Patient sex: M
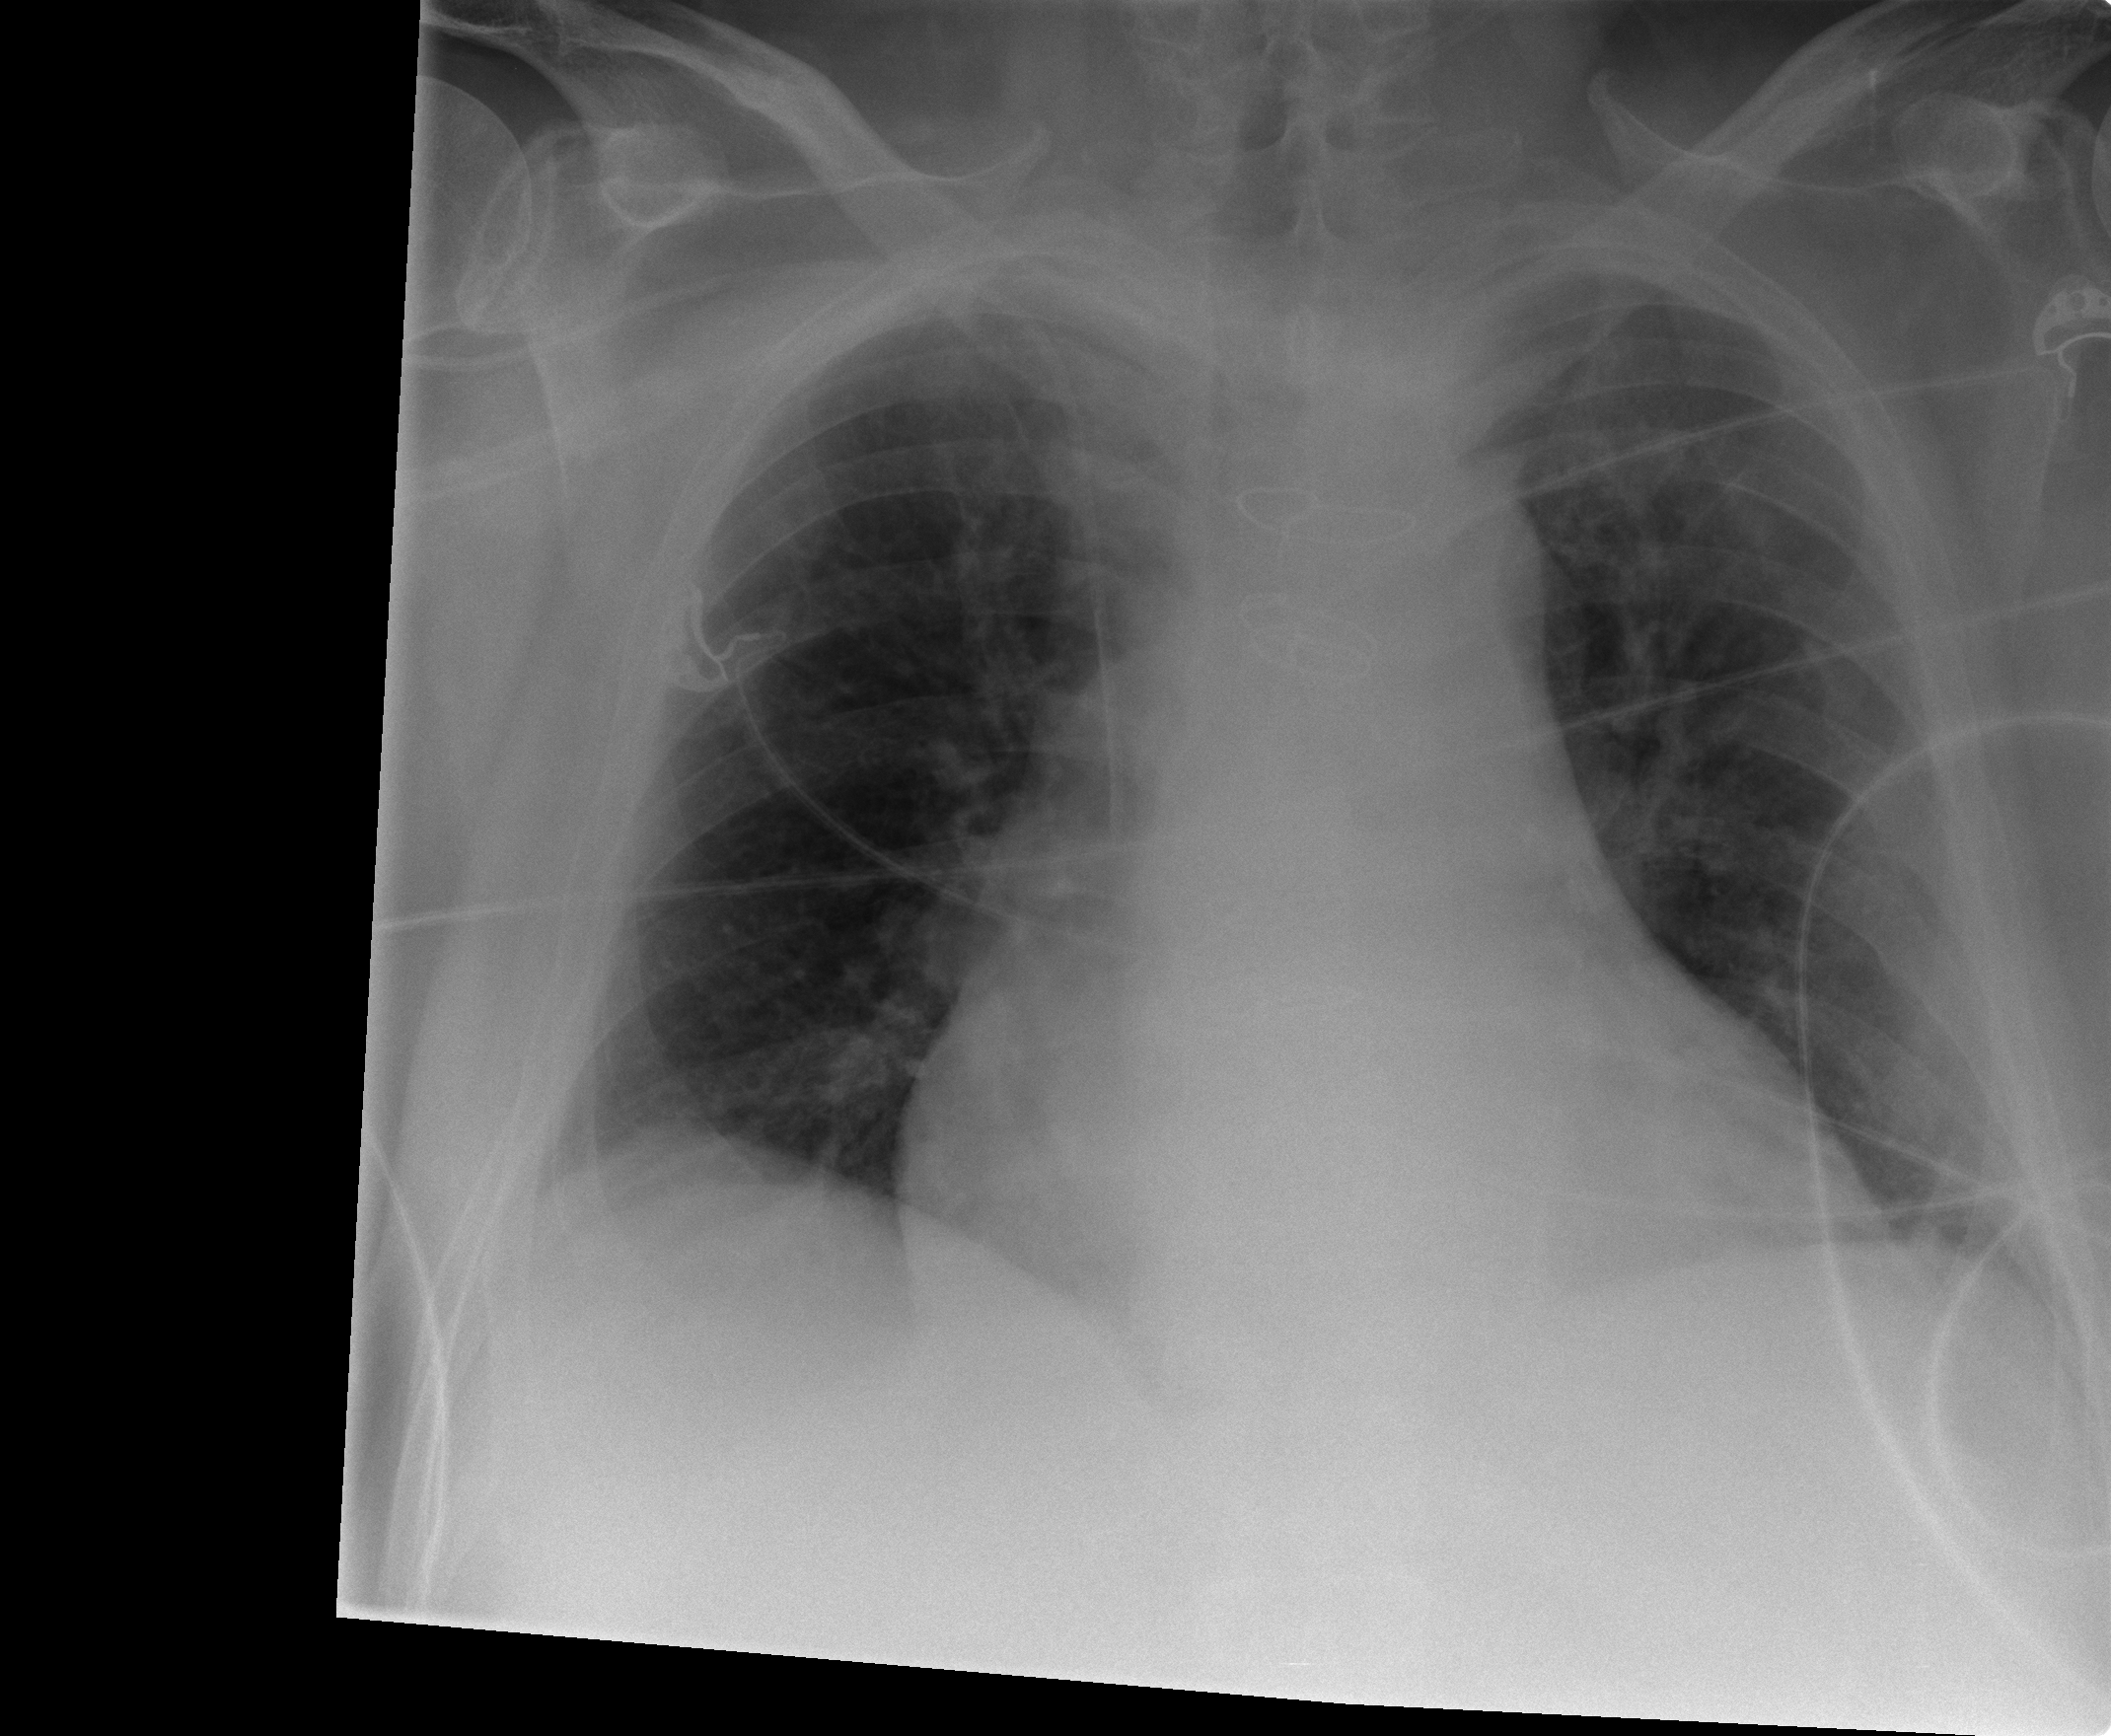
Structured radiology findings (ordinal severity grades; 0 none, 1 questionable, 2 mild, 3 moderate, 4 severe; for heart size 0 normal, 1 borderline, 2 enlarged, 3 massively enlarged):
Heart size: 2
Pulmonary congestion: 0
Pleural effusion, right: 0
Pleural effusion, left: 1
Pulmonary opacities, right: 0
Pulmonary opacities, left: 0
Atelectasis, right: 0
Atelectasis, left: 0